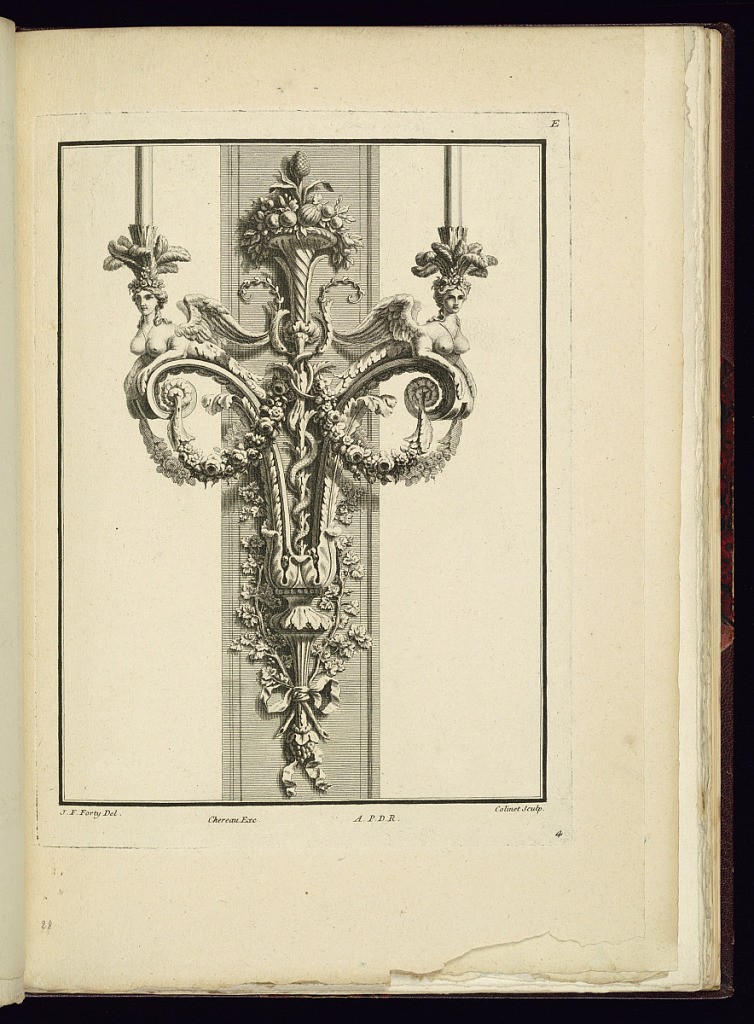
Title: Wall Sconce Design
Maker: Jean François Forty, active 1775 – 1790
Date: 1775–94
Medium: Etching and engraving on paper
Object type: Print
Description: Design for a two-light wall sconce incorporating sphynx with feathers on their heads, scrolling leaves (rinceaux), fruit, flowers, festoons of flowers, rosettes, fluting, foliate branches, and ribbons. The plate is signed and numbered.